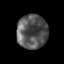
Tissue: prostate
Cell type: T cells
Senescence score: 0.3025
Nuclear area (px): 1017
Mean DAPI intensity: 86.419